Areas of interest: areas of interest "Business Office Building"
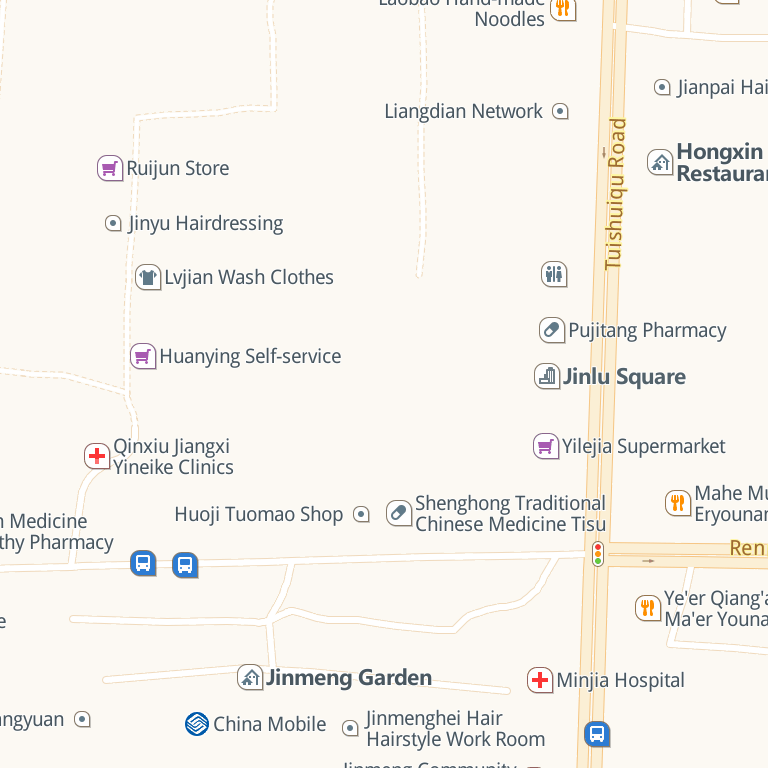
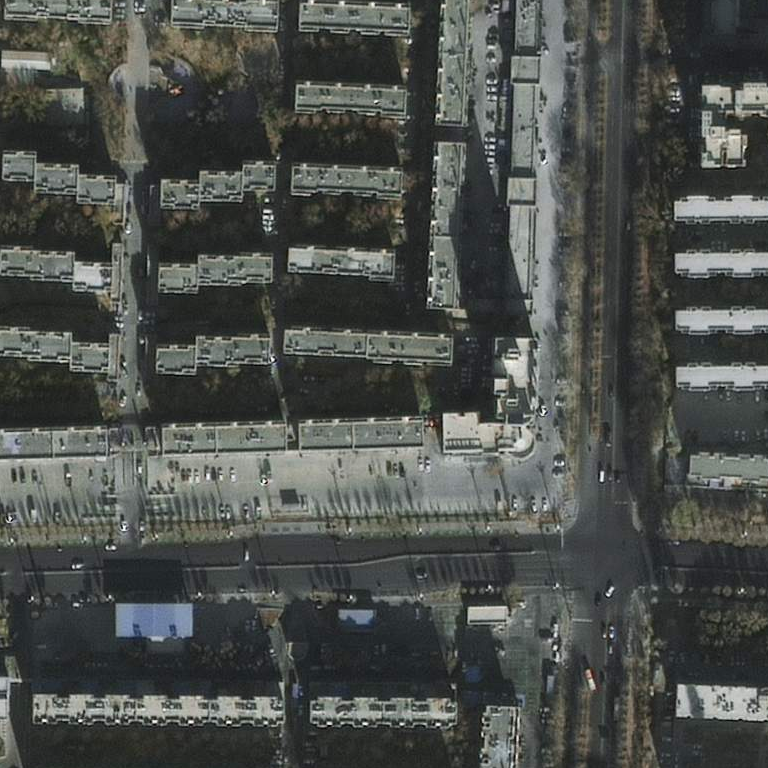